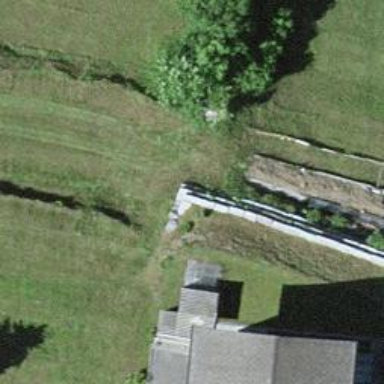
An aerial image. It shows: Wall barrier.